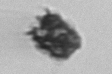
Label: Syracosphaera_pulchra